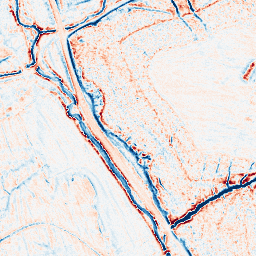
Category: edge_preserving
Decomposition family: anisotropic_diffusion
Decomposition parameters: iterations: 10
kappa: 10
gamma: 0.2
Upsampling method: regularized
Upsampling parameters: scale: 4
lambda_reg: 0.001
Upsampling scale: 4